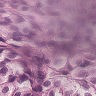
Metastatic tissue present: yes